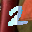
Label: 2